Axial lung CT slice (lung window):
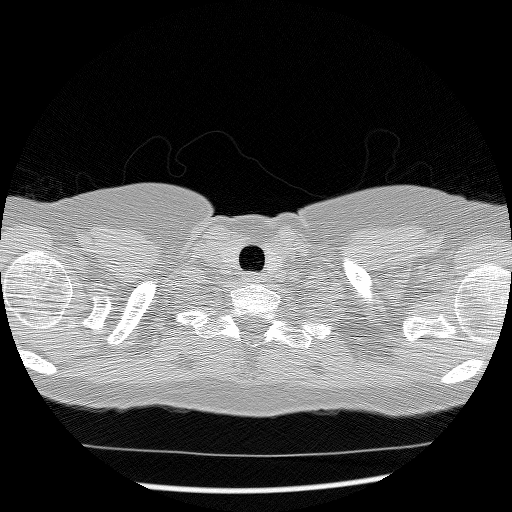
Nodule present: no